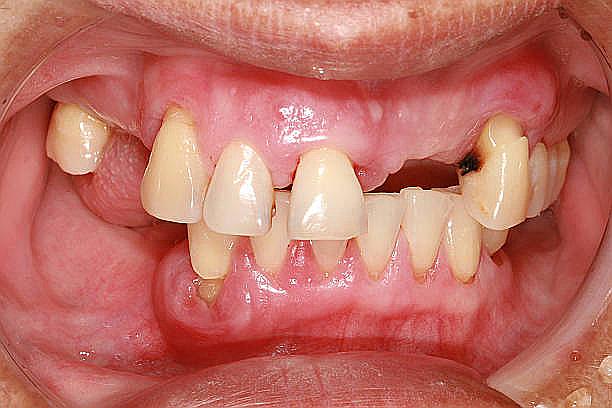
Condition: hypodontia